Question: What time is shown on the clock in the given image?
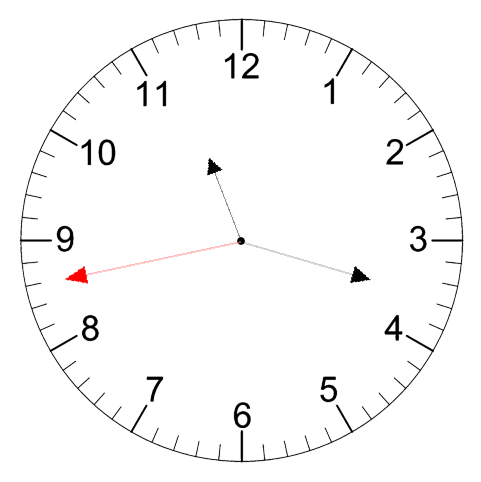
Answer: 11:17:43